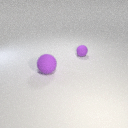
small purple rubber sphere to the right of large purple rubber sphere